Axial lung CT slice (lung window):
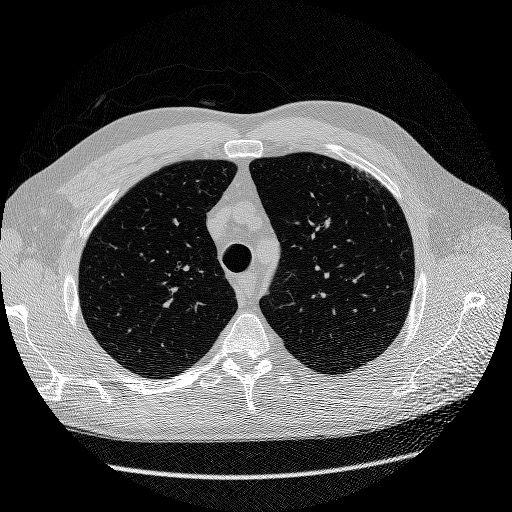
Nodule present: no